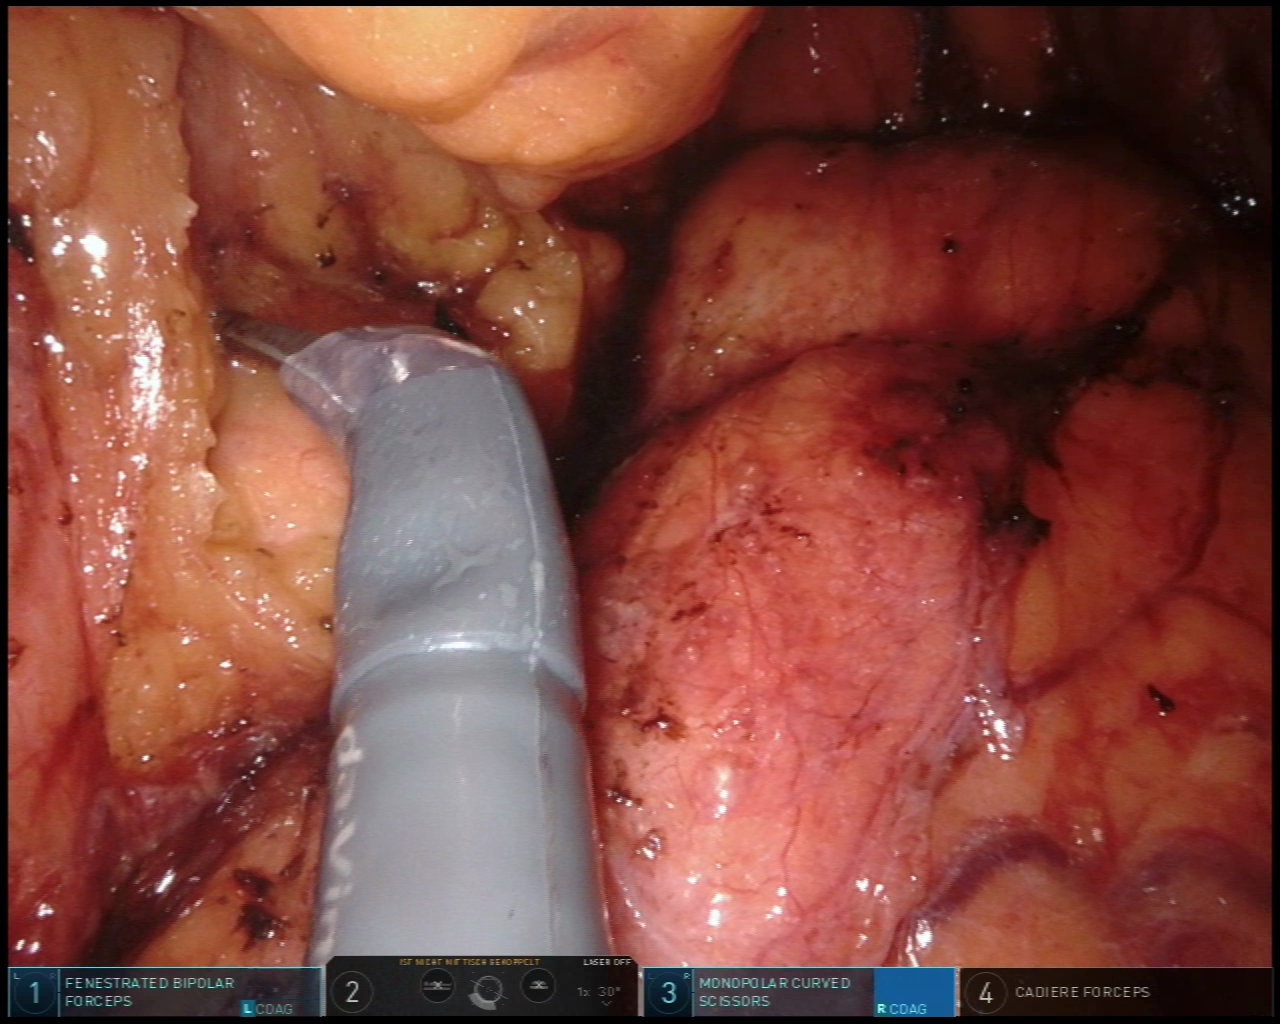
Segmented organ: pancreas
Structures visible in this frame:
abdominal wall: no
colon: no
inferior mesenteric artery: no
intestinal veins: no
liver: no
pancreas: yes
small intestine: no
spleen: no
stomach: no
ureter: no
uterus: no
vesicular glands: no